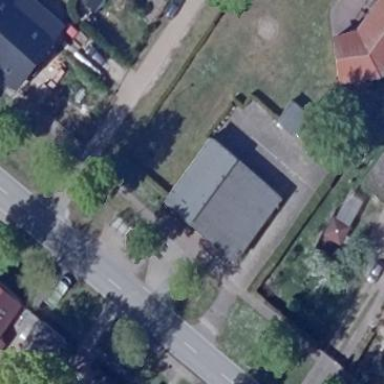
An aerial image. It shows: Fire station building.